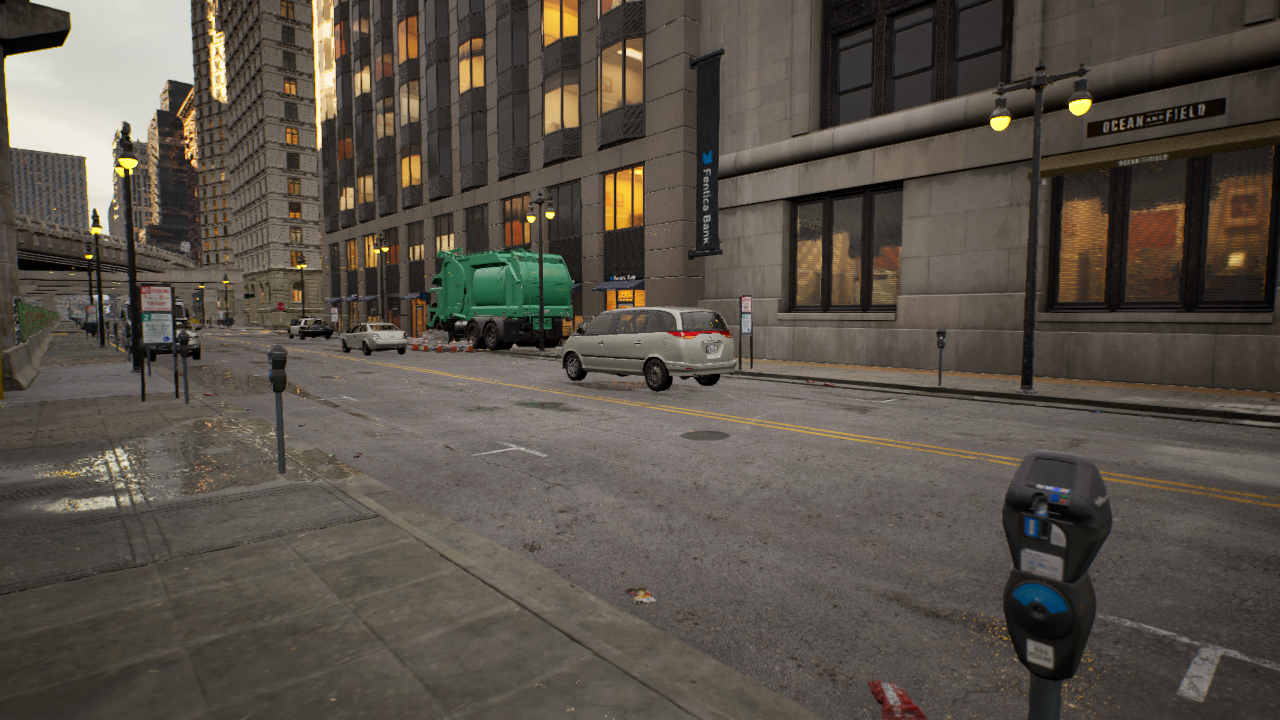
Venue: downtown
Lighting: golden hour
Vehicle rig: minivan